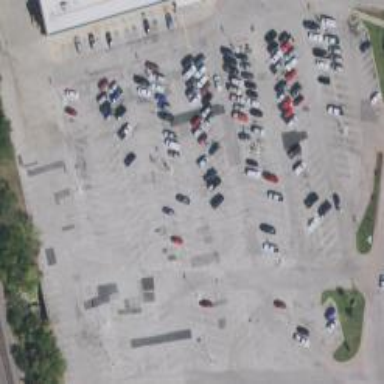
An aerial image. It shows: Parking area with surface.